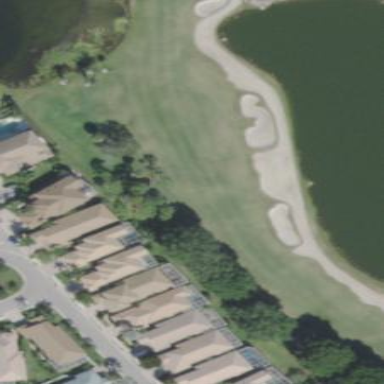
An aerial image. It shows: Sandy area is golf bunker.